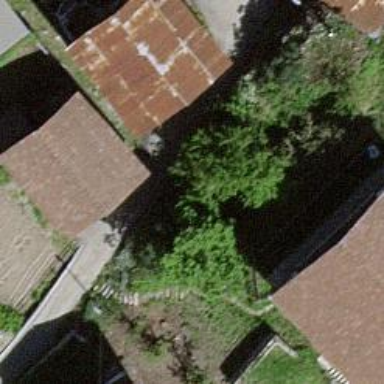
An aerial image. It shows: Shed building.